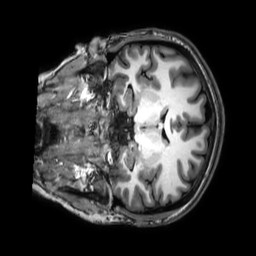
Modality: T1w
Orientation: coronal
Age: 23
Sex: female
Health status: healthy
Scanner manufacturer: philips
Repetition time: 0.009 s
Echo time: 0.004 s